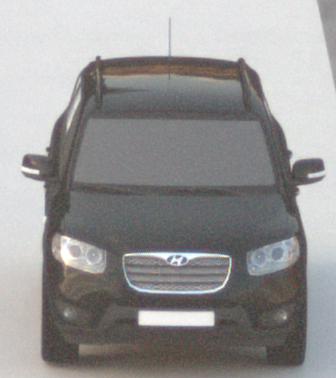
Make: Hyundai
Model: Santa Fe 2.4
Detailed model: Santa Fe (CM)
Model produced from: 2010/01
Model produced until: 2012/09
Doors: 5
Color: black
Road condition: dry road
Daytime: sunrise or sunset
Contrast: low contrast